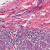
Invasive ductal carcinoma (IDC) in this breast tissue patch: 0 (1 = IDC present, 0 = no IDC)